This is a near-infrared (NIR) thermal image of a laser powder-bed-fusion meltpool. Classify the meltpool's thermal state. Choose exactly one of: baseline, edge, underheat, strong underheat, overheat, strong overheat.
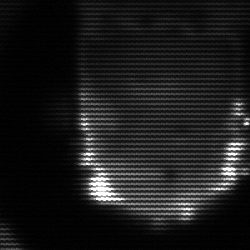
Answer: baseline